Question: I'm working on how to automatically instantiate an ontology with Jena. I'm interested in instantiating concepts discovered from a set of data.
My problem is that sometimes I need just to instantiate one concept of the ontology. And I'm confused since in Jena, we need a complete Statement to instantiate an ontology.
Assuming that I've the following ontology.

What would be the statement to instantiate only one concept on the ontology for example 'EventType'?
Is it necessary to have a 'Statement' to instantiate an ontology ?
or Is my ontology not expressive enough ?
'''
public static void manageOntologies() throws FileNotFoundException{
int i,inFrame, lineSize;
int frameNum = 0;
Individual individu;
Resource resource;
Statement statement;
OntModel domainModel;
Vector<String> lines = readFile("data/Trace.dat");
String[] parts = null;
String event = null;
domainModel = ModelFactory.createOntologyModel(ProfileRegistry.OWL_DL_LANG);
domainModel.read((new FileInputStream(ontopath)), null);
lineSize = lines.size();
for(i = 0; i < lineSize; i++){
parts = lines.elementAt(i).split(" ");
event = parts[parts.length - 1];
resource = domainModel.createResource(xmlbase + "frame" + frameNum);//, domainModel.getOntClass(xmlbase + "Event"));
domainModel.add(resource, RDF.type, domainModel.getOntClass("Event"));
}
System.out.println("Numbre de frame = " + frameNum);
domainModel.write(System.out);
}
'''
And here are is problem encountered
'''
Exception in thread "main" java.lang.NullPointerException
at com.hp.hpl.jena.rdf.model.impl.ModelCom.add(ModelCom.java:929)
at soctrace.Intology.manageOntologies(Intology.java:87) -- domainModel.add(...)
at soctrace.Intology.main(Intology.java:38)
'''
'''
<?xml version="1.0"?>
<!DOCTYPE rdf:RDF [
<!ENTITY xsd "http://www.w3.org/2001/XMLSchema#" >
<!ENTITY rdfs "http://www.w3.org/2000/01/rdf-schema#" >
<!ENTITY rdf "http://www.w3.org/1999/02/22-rdf-syntax-ns#" >
<!ENTITY tima "http://www.soctrace.org/ontologies/tima.owl#" >
]>
<rdf:RDF xmlns="http://www.w3.org/2002/07/owl#"
xml:base="http://www.w3.org/2002/07/owl"
xmlns:rdfs="http://www.w3.org/2000/01/rdf-schema#"
xmlns:tima="http://www.soctrace.org/ontologies/tima.owl#"
xmlns:xsd="http://www.w3.org/2001/XMLSchema#"
xmlns:rdf="http://www.w3.org/1999/02/22-rdf-syntax-ns#">
<Ontology rdf:about="http://www.soctrace.org/ontologies/tima.owl">
</Ontology>
<!-- http://www.soctrace.org/ontologies/tima.owl#Event -->
<Class rdf:about="&tima;Event">
<rdfs:subClassOf rdf:resource="http://www.w3.org/2002/07/owl#Thing"/>
</Class>
<!-- http://www.soctrace.org/ontologies/tima.owl#EventDuration -->
<Class rdf:about="&tima;EventDuration">
<rdfs:subClassOf rdf:resource="&tima;ValuePartition"/>
</Class>
<!-- http://www.soctrace.org/ontologies/tima.owl#EventType -->
<Class rdf:about="&tima;EventType">
<rdfs:subClassOf rdf:resource="&tima;ValuePartition"/>
</Class>
<!-- http://www.soctrace.org/ontologies/tima.owl#ValuePartition -->
<Class rdf:about="&tima;ValuePartition"/>
</rdf:RDF>
'''
Thanks for any reply !
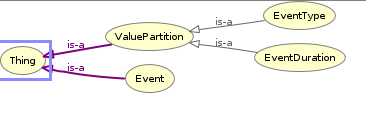
Answer: You are correct that in RDF you store statements, not individual terms or concepts.
However everything has a type, even if it's just 'rdfs:Resource' (or in owl typically 'owl:Individual' or 'owl:Class'). Thus you all always add something via a statement of the form 'thing rdf:type Type', just pick the appropriate type.
In this case presumably 'EventType' is a class? In that case:
'''
Resource eventTypeResource = model.createResource(eventTypeURI);
model.add(eventTypeResource, RDF.type, OWL.class);
'''
However that's such a common pattern you can use:
'''
Resource eventTypeResource = model.createResource(eventTypeURI, OWL.class);
'''
Or even better use the Jena ontology API:
'''
OntClass eventTypeResource = ontModel.createClass(eventTypeURI);
'''
('OntClass' is still a 'Resource', but with some very useful methods added)
Jena provides a nice <URL>.